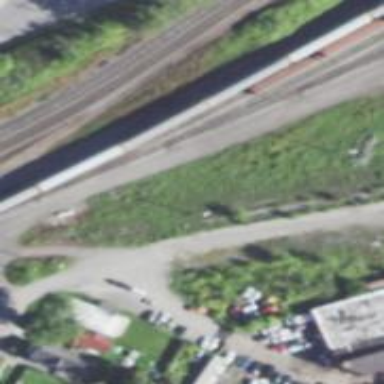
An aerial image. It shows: Abandoned railway yard.